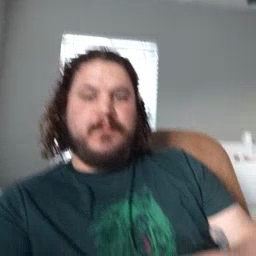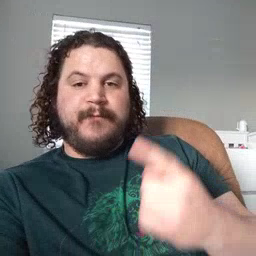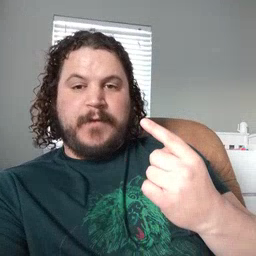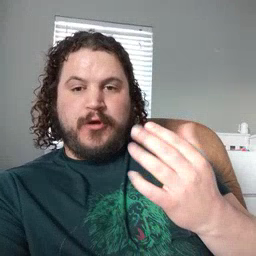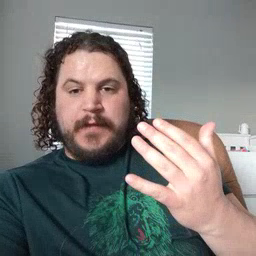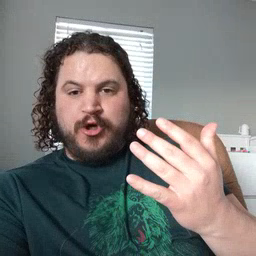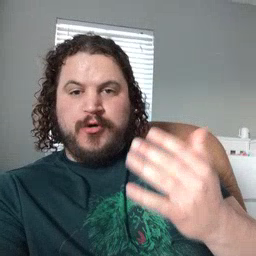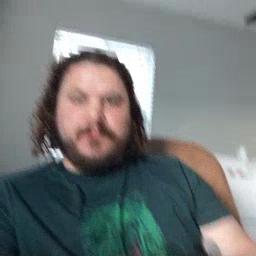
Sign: finger